Question: I have a form panel in <URL>
here is my important code
'''
items: [{
xtype: 'textfield',
fieldLabel: 'First Name',
allowBlank: false,
msgTarget: 'under',
name: 'firstName'
}, {
xtype: 'datefield',
allowBlank: false,
fieldLabel: 'Start date',
msgTarget: 'under'
}],
'''
I want change default message error in field

How to change that. Thanks
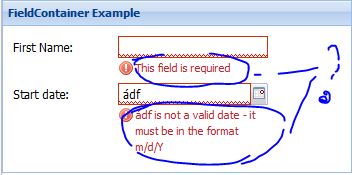
Answer: The 'blankText' property is the validation message when a field is required, and 'invalidText' is the text when the field generically fails validation. You can add your own custom messages in these properties. Similarly, if you happened to be doing regex-based validation with the 'regex' property, you could use the 'regexText' field to provide a custom validation message.
'''
items: [{
xtype: 'textfield',
fieldLabel: 'First Name',
allowBlank: false,
msgTarget: 'under',
name: 'firstName',
blankText: 'This should not be blank!'
}, {
xtype: 'datefield',
allowBlank: false,
fieldLabel: 'Start date',
msgTarget: 'under',
invalidText: 'This value is not a valid date!'
}, {
xtype: 'textfield',
fieldLabel: 'Digits followed by A,B,or C',
msgTarget: 'under',
name: 'someText',
regex: /^\d+[ABC]$/,
regexText: 'This must be a string of digits followed by A, B, or C!'
}]
'''